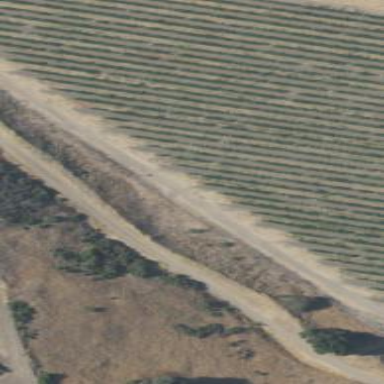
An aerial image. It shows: Unique farmland with vineyards growing grapes.